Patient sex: M
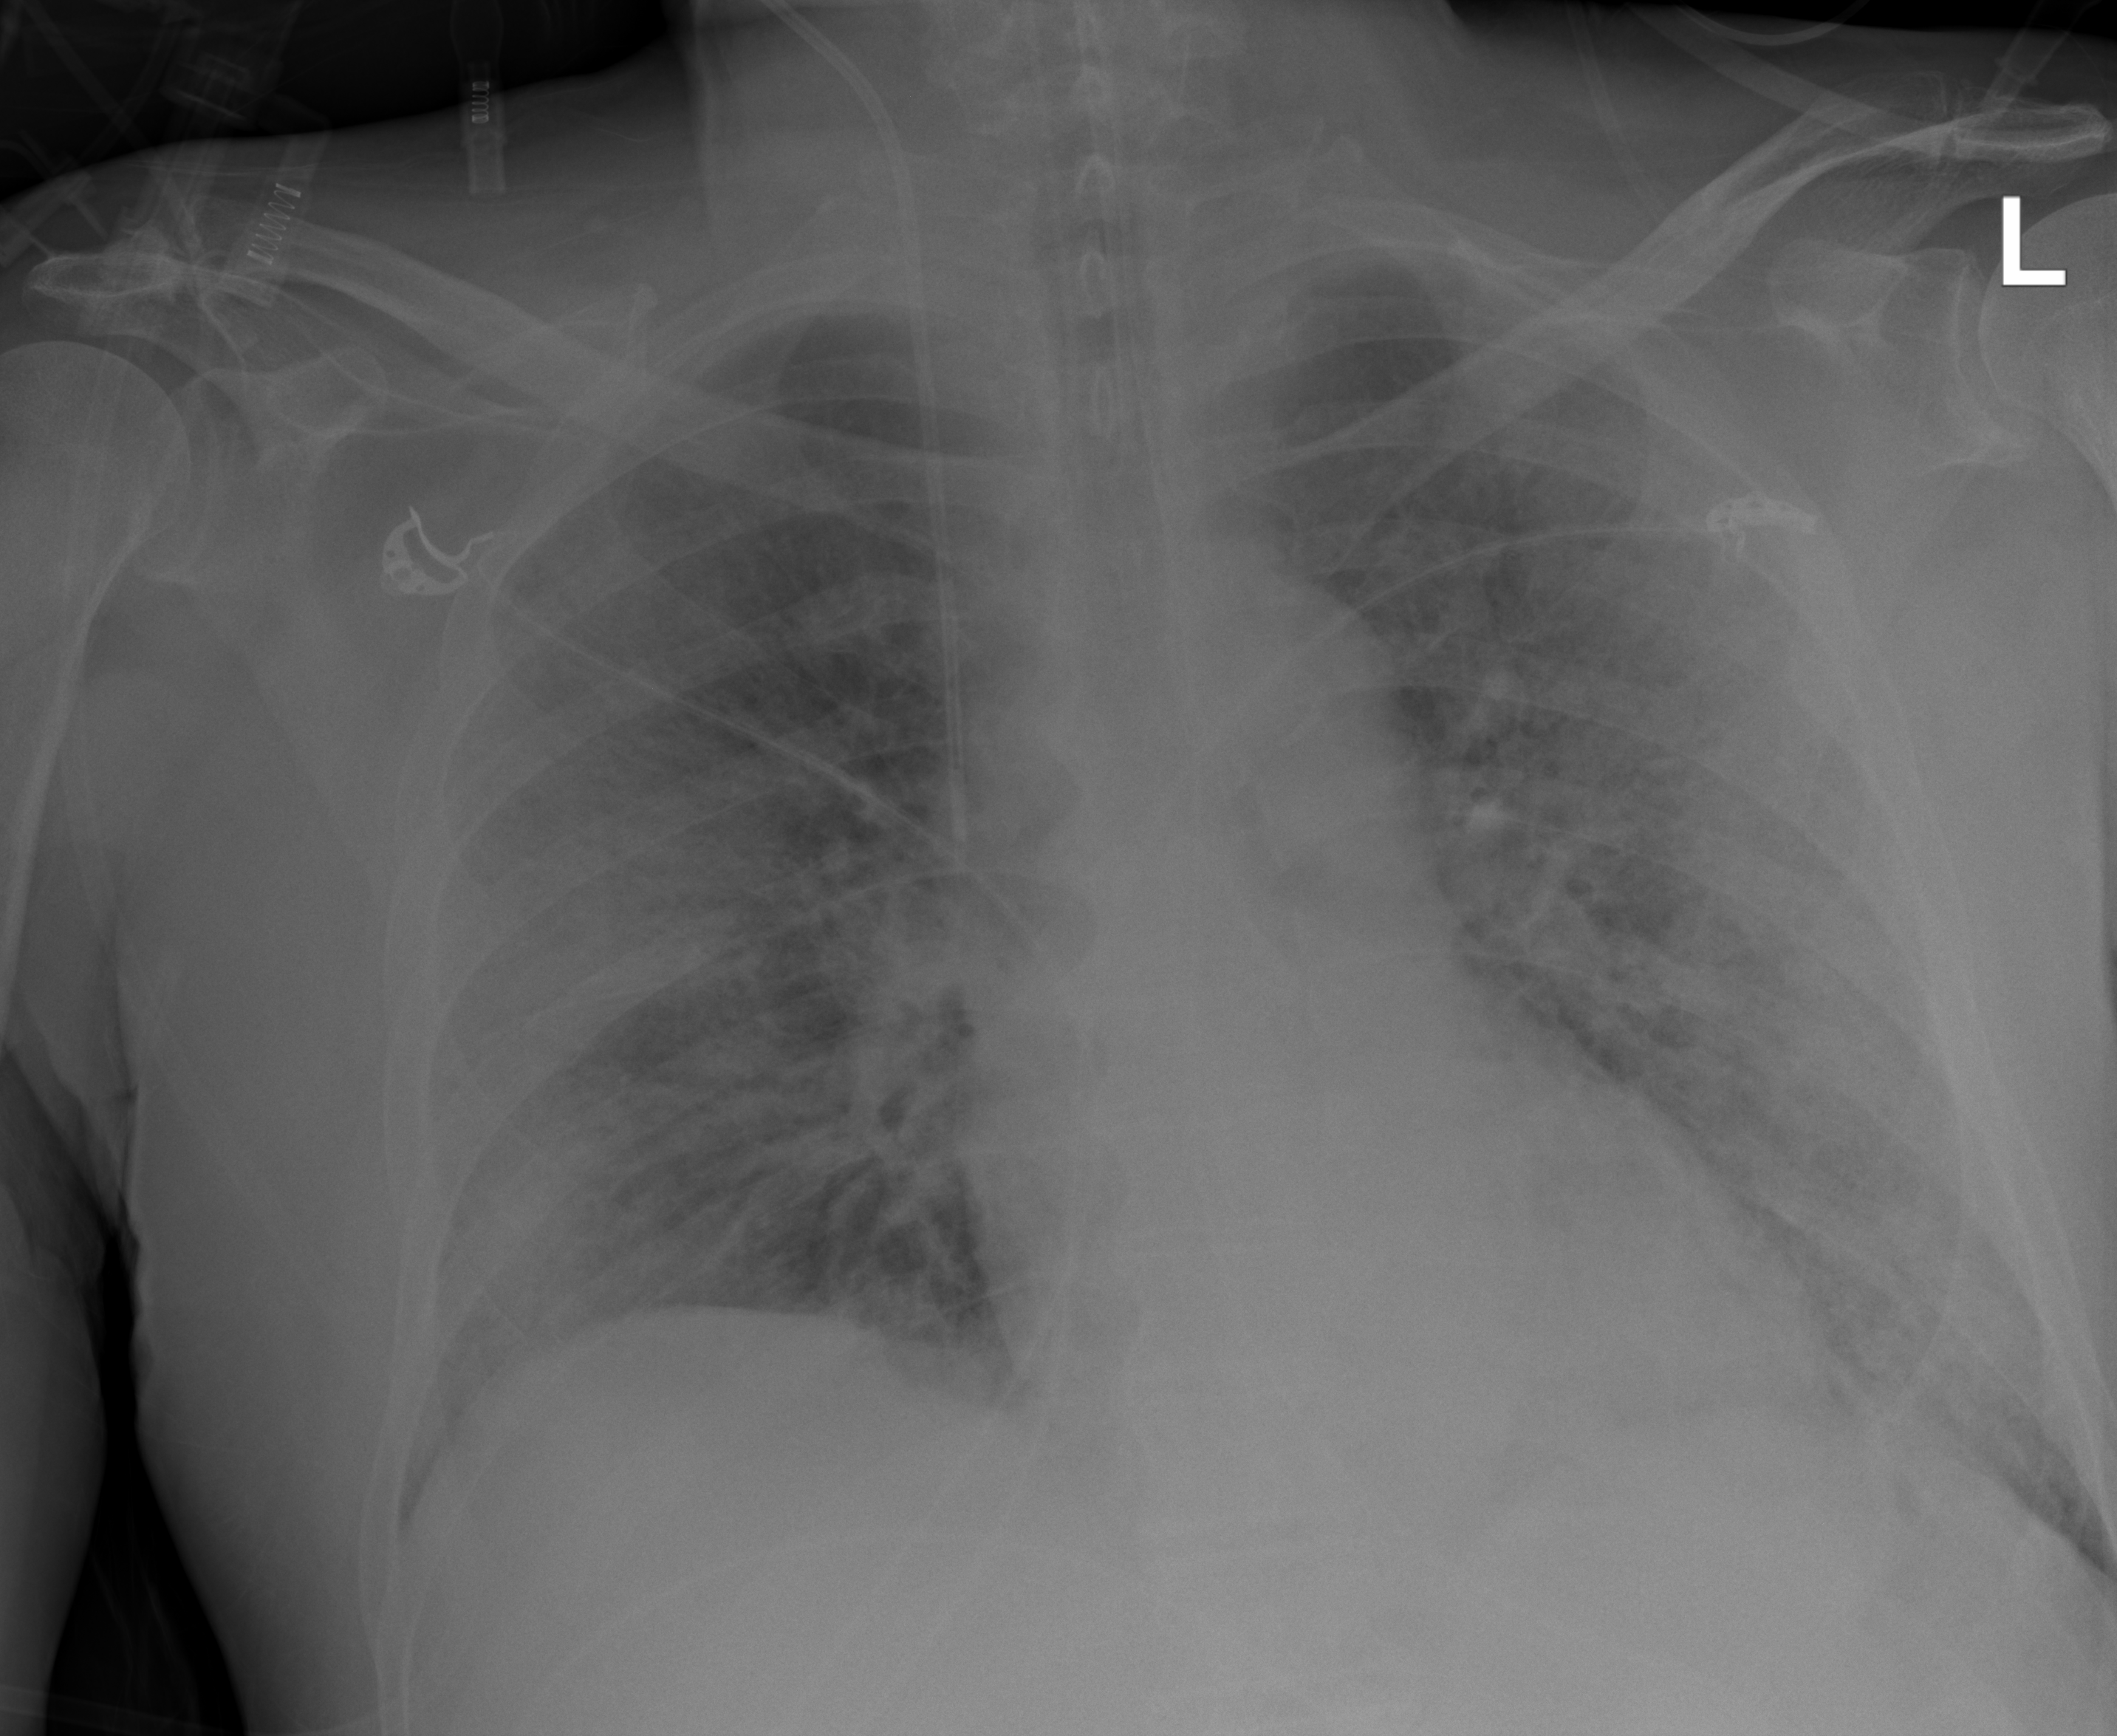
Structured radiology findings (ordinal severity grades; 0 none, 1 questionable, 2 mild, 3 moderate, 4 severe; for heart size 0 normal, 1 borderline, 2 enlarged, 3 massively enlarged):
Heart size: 1
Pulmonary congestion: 2
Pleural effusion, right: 0
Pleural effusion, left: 0
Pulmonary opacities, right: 4
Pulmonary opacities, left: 3
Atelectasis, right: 3
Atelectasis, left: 3